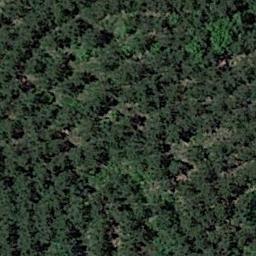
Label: forest